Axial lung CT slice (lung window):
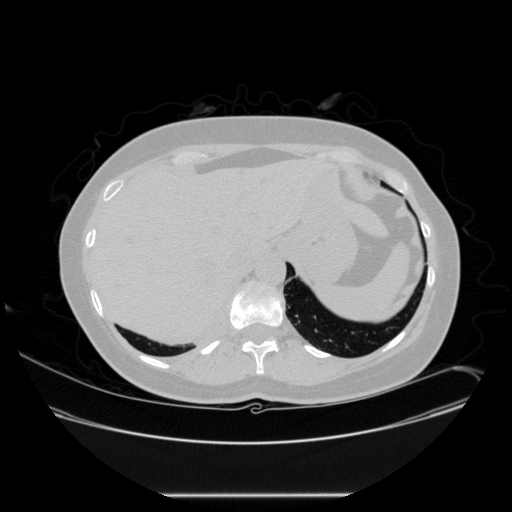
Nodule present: no